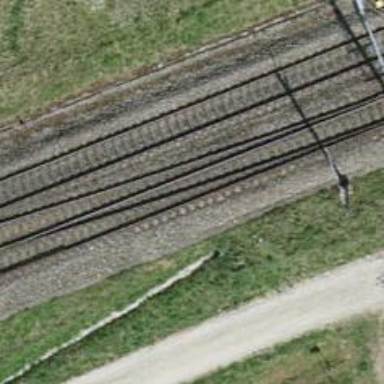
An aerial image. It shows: Railway track with contact lines for electrification.